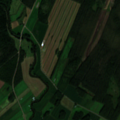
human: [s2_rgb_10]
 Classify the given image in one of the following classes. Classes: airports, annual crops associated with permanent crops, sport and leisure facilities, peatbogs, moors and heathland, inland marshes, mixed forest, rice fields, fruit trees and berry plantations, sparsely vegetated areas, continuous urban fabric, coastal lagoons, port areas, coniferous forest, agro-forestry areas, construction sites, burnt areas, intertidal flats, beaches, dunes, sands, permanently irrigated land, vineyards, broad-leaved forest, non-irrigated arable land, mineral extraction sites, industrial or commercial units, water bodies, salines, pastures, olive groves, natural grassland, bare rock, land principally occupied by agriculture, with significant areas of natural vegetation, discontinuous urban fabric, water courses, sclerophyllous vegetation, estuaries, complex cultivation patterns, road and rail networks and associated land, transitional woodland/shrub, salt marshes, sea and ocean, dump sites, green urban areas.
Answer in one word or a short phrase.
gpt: non-irrigated arable land, coniferous forest, mixed forest, transitional woodland/shrub